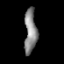
Tissue: prostate
Cell type: T cells
Senescence score: 0.3391
Nuclear area (px): 526
Mean DAPI intensity: 135.006